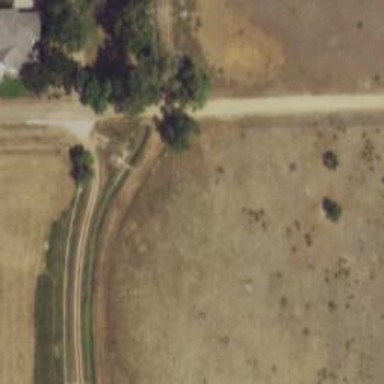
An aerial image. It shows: Culvert tunnel.